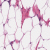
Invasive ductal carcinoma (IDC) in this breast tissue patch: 1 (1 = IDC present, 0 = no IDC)